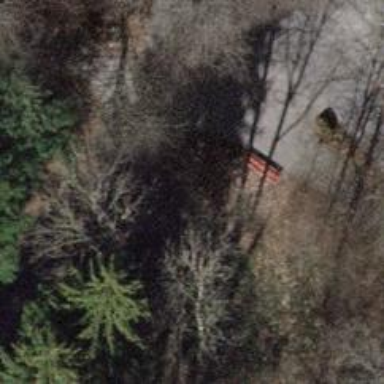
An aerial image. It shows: Bench for seating.